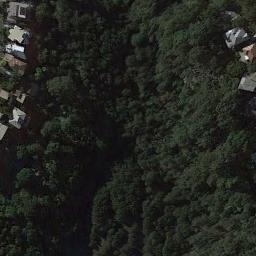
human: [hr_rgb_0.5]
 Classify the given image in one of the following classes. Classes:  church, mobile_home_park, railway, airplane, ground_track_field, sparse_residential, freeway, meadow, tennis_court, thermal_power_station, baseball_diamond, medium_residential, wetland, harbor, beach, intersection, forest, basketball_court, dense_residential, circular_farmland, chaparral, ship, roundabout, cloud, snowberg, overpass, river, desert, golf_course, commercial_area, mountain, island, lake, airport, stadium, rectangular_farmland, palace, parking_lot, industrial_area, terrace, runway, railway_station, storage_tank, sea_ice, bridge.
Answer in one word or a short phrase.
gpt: forest